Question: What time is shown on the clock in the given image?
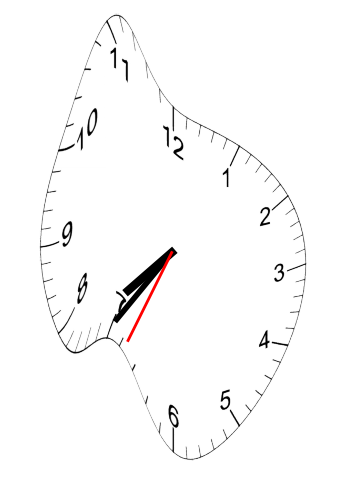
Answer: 07:35:34